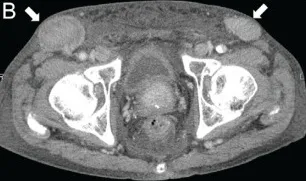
Computed tomography images. And inguinal lymph nodes.
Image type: radiology (ct)